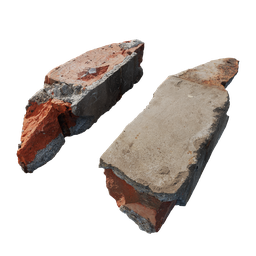
Label: architecture